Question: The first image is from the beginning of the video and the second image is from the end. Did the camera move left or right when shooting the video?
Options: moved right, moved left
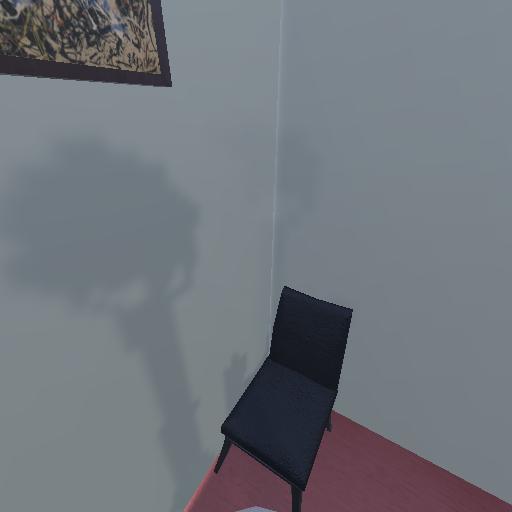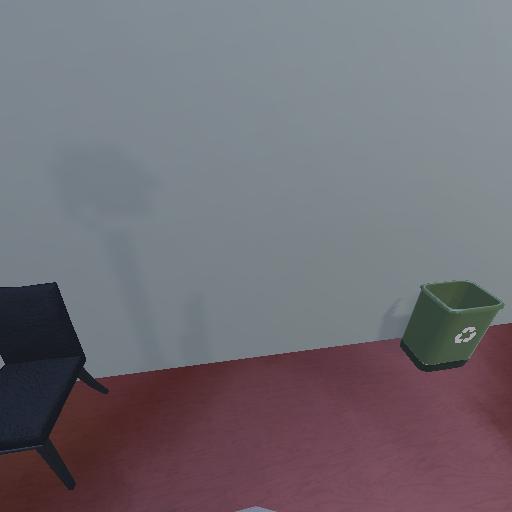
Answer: moved right